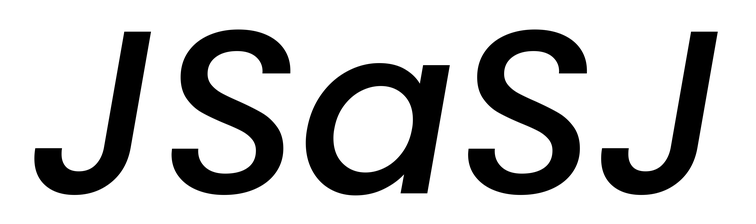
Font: Poppins-MediumItalic